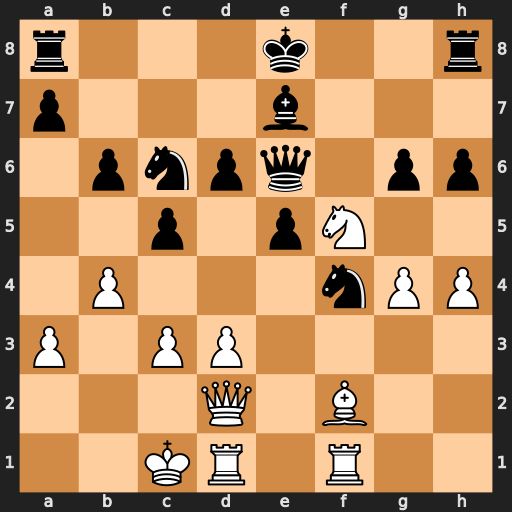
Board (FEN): r3k2r/p3b3/1pnpq1pp/2p1pN2/1P3nPP/P1PP4/3Q1B2/2KR1R2
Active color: w
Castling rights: kq
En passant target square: -
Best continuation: Ng7+ Kd7 Nxe6